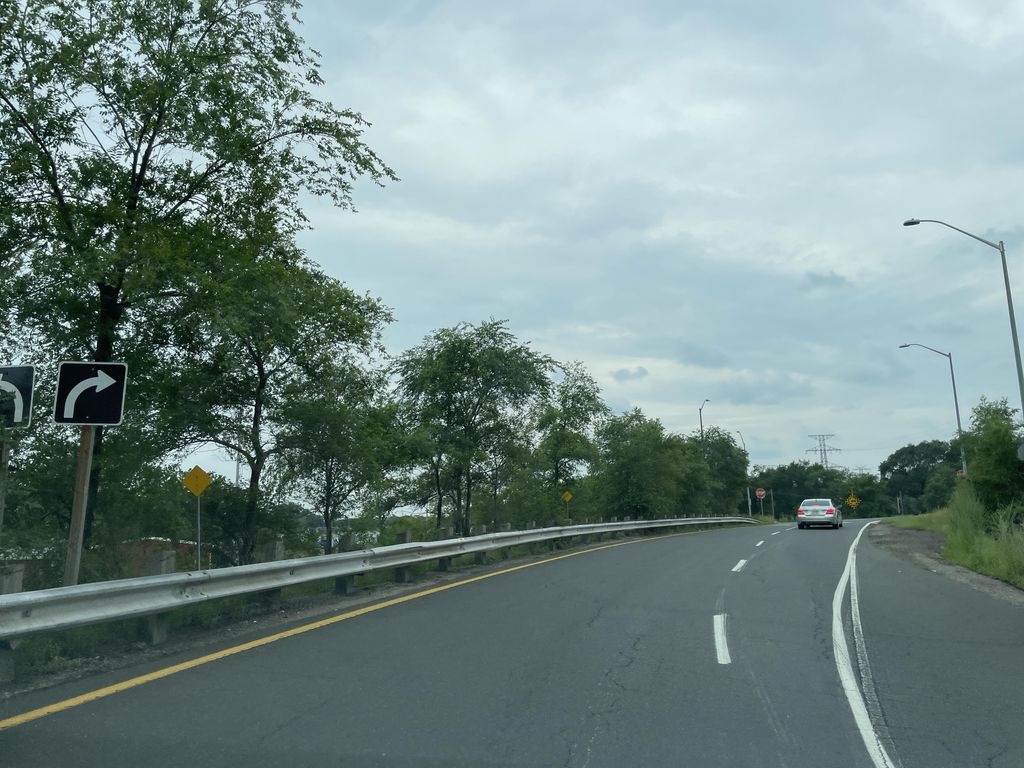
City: hamilton